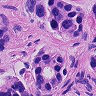
Metastatic tissue present: yes